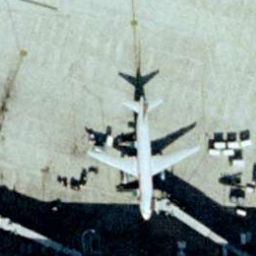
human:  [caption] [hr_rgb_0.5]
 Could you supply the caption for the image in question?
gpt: An airplane is stopped at the airport .

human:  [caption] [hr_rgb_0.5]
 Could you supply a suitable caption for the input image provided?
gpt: There is an airplane in the airport .

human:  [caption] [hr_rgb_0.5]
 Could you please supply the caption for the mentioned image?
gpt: An airplane is surrounded with some cars in the airport .

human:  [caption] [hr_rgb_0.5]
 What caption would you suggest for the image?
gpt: An airplane is surrounded with some cars .

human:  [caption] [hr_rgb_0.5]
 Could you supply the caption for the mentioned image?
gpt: An airplane is surrounded with some cars in the airport .